Interaction volume radius: 5 \u00c5
Interaction volume height: 45 \u00c5
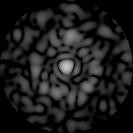
Disorder parameter: 0.8567